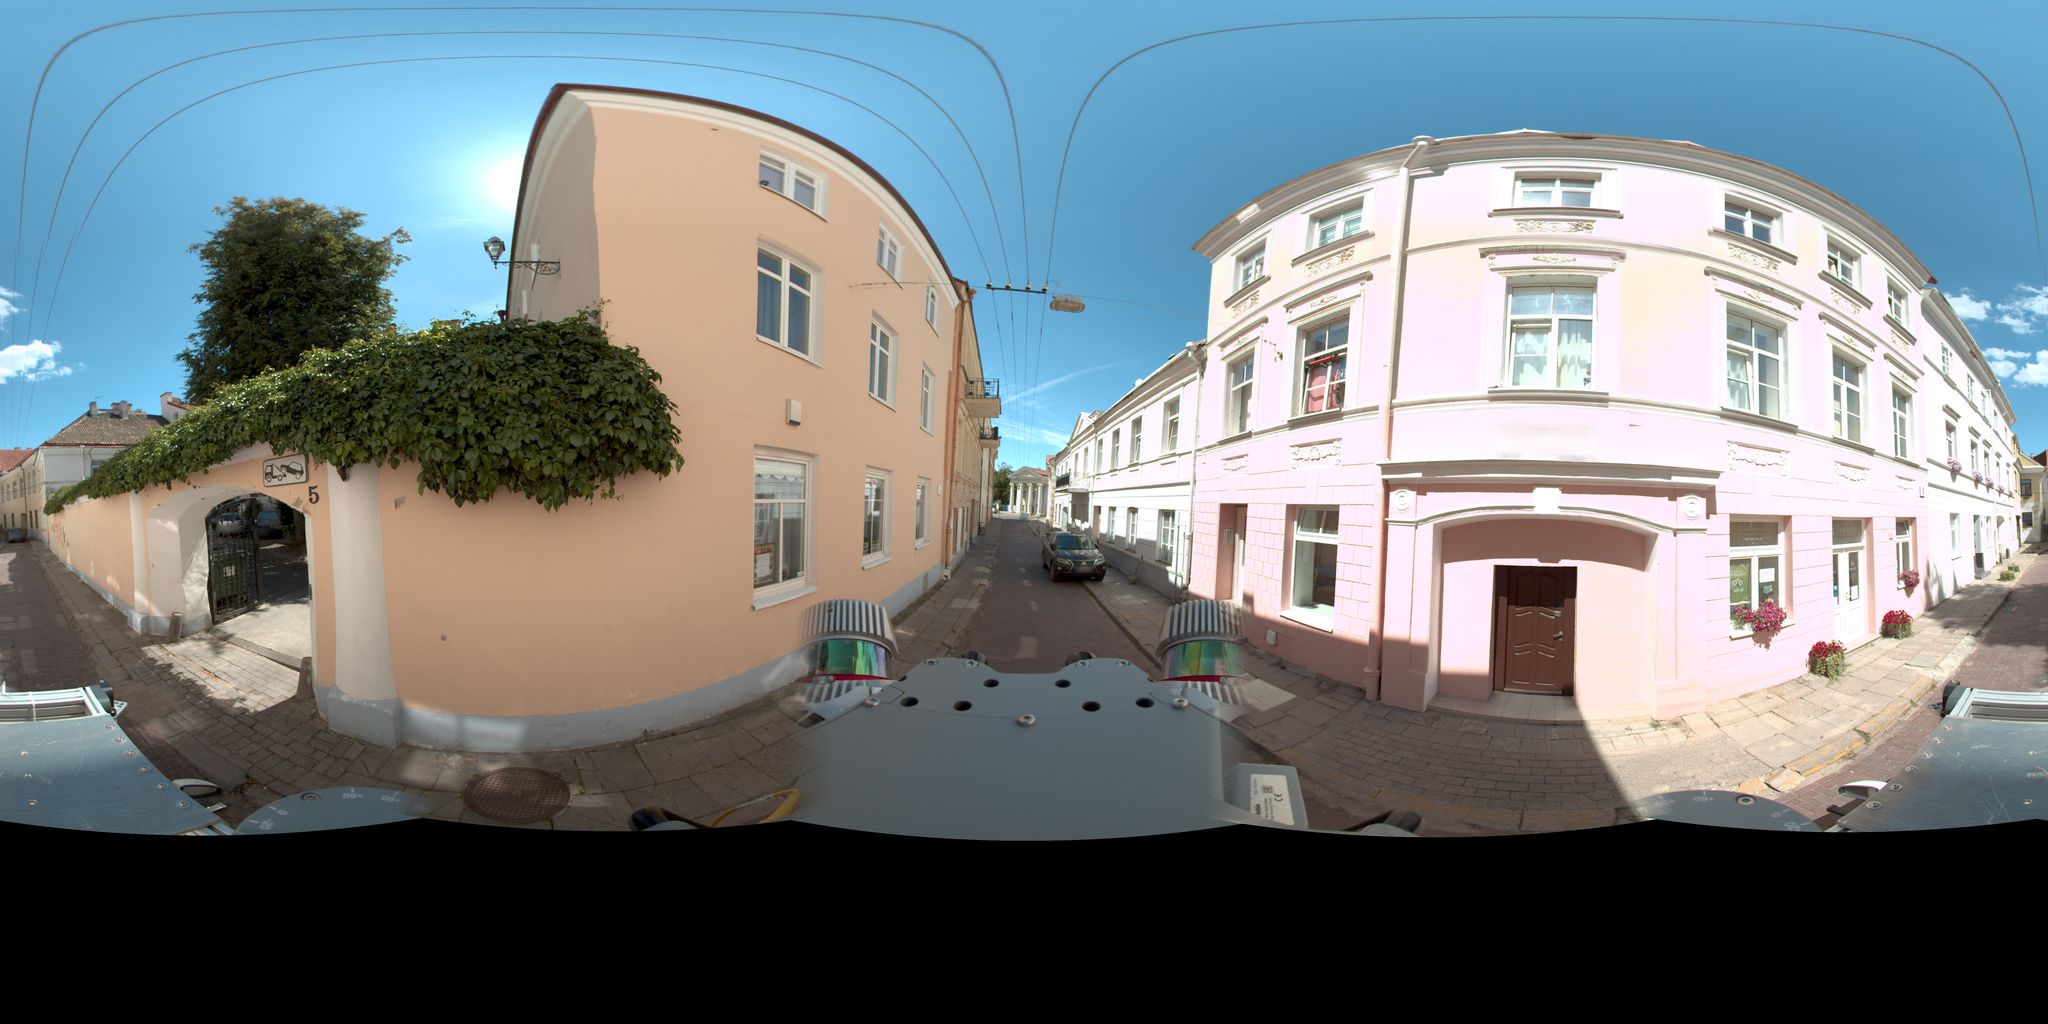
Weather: clear
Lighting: day
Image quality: good
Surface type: cycling surface
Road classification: living_street
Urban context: urban centre
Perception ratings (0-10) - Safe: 0.64, Lively: 5.98, Beautiful: 5.5, Boring: 8.36, Depressing: 2, Wealthy: 2.08